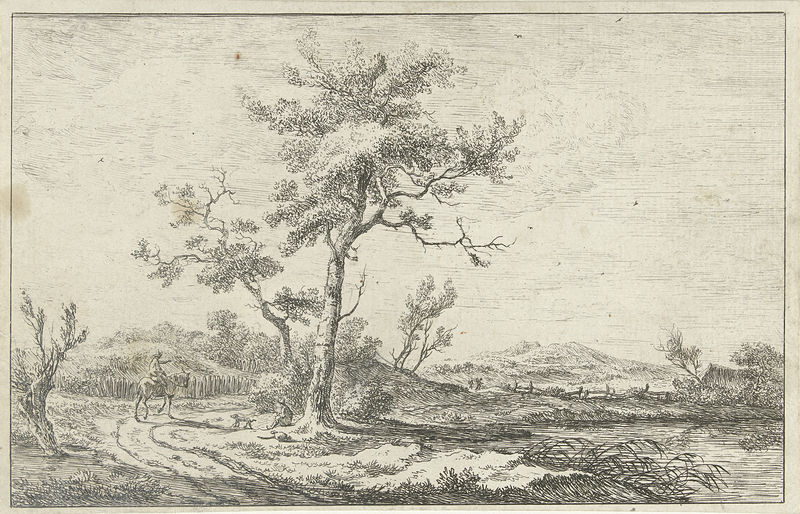
Titel: Ruiter in gesprek op een landweg
Künstler: Carel Lodewijk Hansen
Standort: Amsterdam
Institution: Rijksmuseum
Schlagwörter: hat, men, black, grey, sitting, print, clouds, man, sky, tree, field, hill, hills, house, lake, landscape, nature, water, sun, trees, boy, forest, grass, river, bushes, path, road, drawing, dog, etching, line, sketch, wind, fence, leaves, engraving, pencil, bush, farm, farmer, horse, plains, pond, figure, riding, pointing, branch, trail, weeds, sepia, hate, lonely, rider, alone, rein, woodblock, vintage, directions, asking, reed, fench, vintaage, man on horeseback